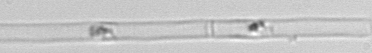
Label: Dactyliosolen_blavyanus